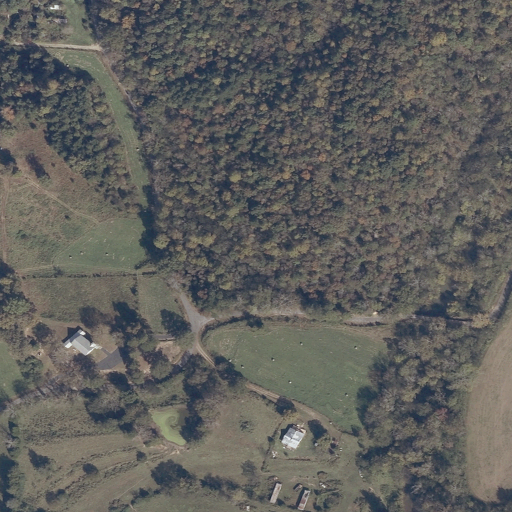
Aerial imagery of valley in Alabama named Campground Hollow containing deciduous forest, pasture, open development, mixed forest, grassland, shrub, cultivated crops, and low intensity development